Question: I have generate a new Vaadin Flow application with <URL> with a .
I have only launch the code generate by "Vaadin" on Windows 10.
'''
grid.addColumn("occupation").setAutoWidth(true);
TemplateRenderer<SamplePerson> importantRenderer = TemplateRenderer.<SamplePerson>of(
"<iron-icon hidden='[[!item.important]]' icon='vaadin:check' style='width: var(--lumo-icon-size-s); height: var(--lumo-icon-size-s); color: var(--lumo-primary-text-color);'></iron-icon><iron-icon hidden='[[item.important]]' icon='vaadin:minus' style='width: var(--lumo-icon-size-s); height: var(--lumo-icon-size-s); color: var(--lumo-disabled-text-color);'></iron-icon>")
.withProperty("important", SamplePerson::isImportant);
grid.addColumn(importantRenderer).setHeader("Important").setAutoWidth(true);
'''
But in 2 different PC on Windows 10, the iron-icon (check and minus) in the column "important" is not visible. .

Have you a solution?
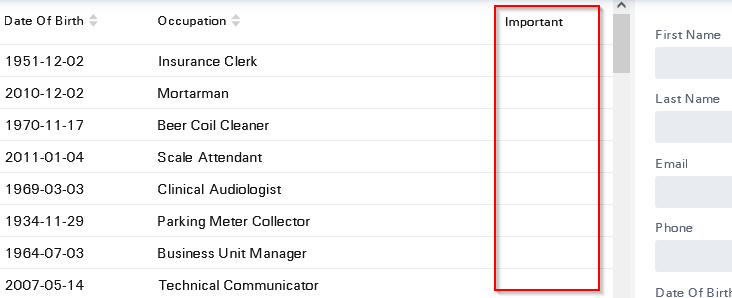
Answer: Vaadin icons are not used in the application except in the renderer.
As it's not used in the java code you should add this annotation on top of the Master-Detail class:
'''
@Uses(Icon.class)
'''
I will open a ticket to fix it in start.vaadin.com
Vaadin 21 is starting to replace Polymer components. iron-icon is not available anymore and has been replaced by vaadin-icon.
In this case the starter has not been updated.
You can fix it by changing the template and replace iron-icon with vaadin-icon.
You will also need to add the annotation to be sure that it's working in production Mode. I currently don't know the replacement for Vaadin 21.
'''
@Uses(Icon.class)
'''